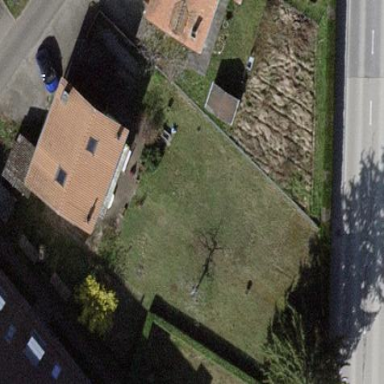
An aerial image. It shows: Garden with fence around it.